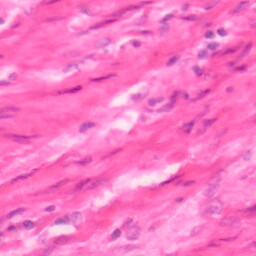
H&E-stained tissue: Colon